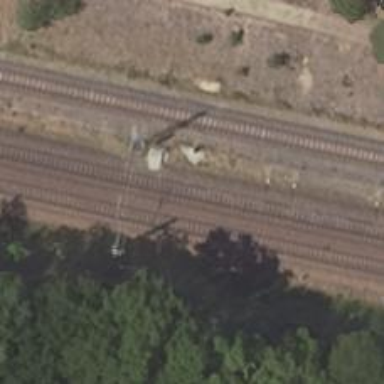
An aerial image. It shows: Railway signal.